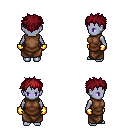
a pixel art fantasy rpg character, female body template, dark elf, purple skin, brown tunic, robe skirt, brunette bedhead hairstyle, gold gloves, four views (front, back, left, right), 2x2 character sprite sheet, small pixel art, hard edges, no anti-aliasing